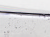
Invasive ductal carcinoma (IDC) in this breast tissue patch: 0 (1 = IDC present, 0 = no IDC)